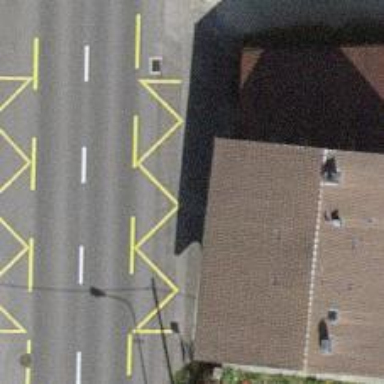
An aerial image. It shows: Bus stop with platform for public transport.